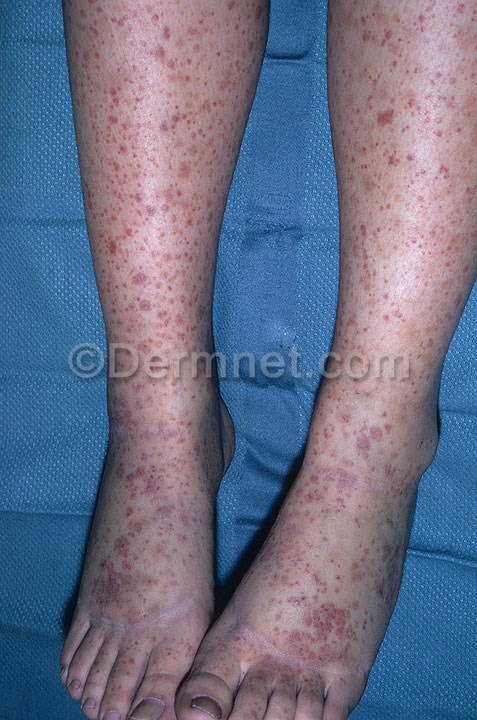
Disease: Vasculitis Photos